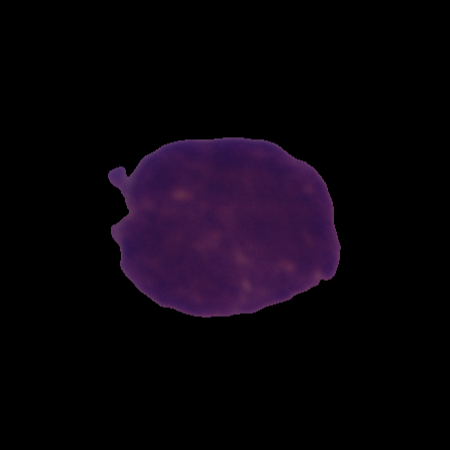
Label: cancer